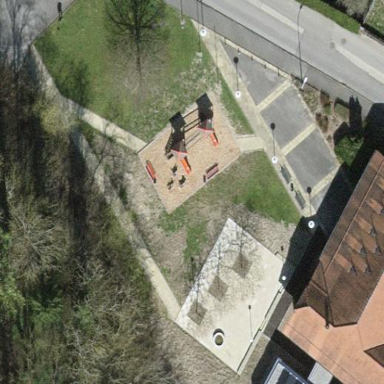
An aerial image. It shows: Playground area for leisure activities on the land.